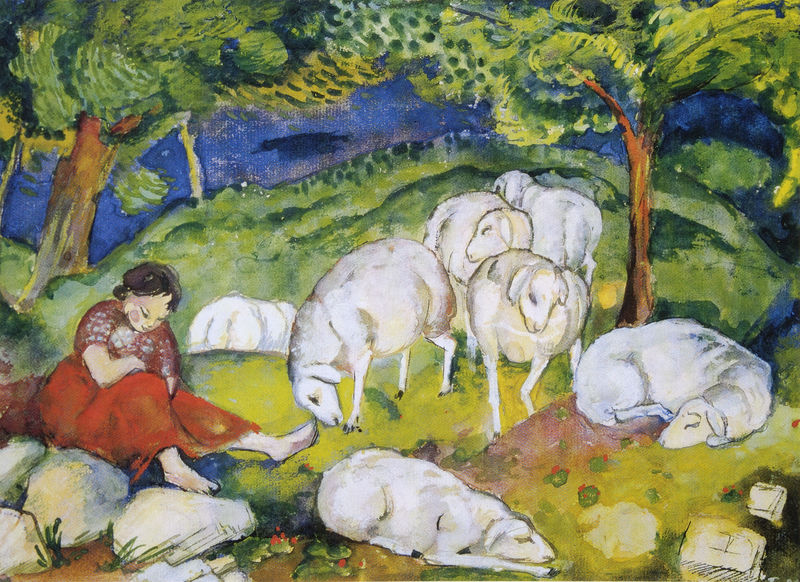
Titel: Hirtin mit Schafen
Künstler: Franz Marc
Standort: Hamburg
Institution: Kunsthalle
Schlagwörter: baum, blau, blätter, dunkel, felsen, gemälde, himmel, laub, schatten, schlaf, weiß, aquarell, baumstämme, bäume, fluss, gelb, grün, landschaft, mädchen, sitzen, äste, abend, blumen, braun, bunt, frau, hell, kleid, licht, mund, nacht, nase, schwarz, szene, zeichen, gras, rot, tiere, wiese, expressionismus, malerei, rock, arm, arme, augen, bluse, gesicht, stehen, stein, steine, bild, öl, bach, erde, gräser, horizont, hügel, natur, stamm, weide, zweige, haare, ohren, wald, beine, fell, farbig, ruhig, wangen, ruhe, kauern, liegen, schlafen, moderne, wangenrot, violett, grasen, herde, blümchen, rast, füsse, blue, red, white, dress, green, painting, seated, sitting, woman, yellow, sitzt, flowers, brown, baumkronen, barfuss, schaf, weiden, expressionistisch, gauguin, paul, traum, nachts, illustration, heiter, rückansicht, hügelig, rocks, sky, stone, tree, fressen, müde, girl, hill, landscape, orange, water, trees, feet, spanish, nachtwache, forest, grass, river, night, lämmer, schafe, hirte, hirtin, hüten, schäferin, color, bird, pullover, vertieft, wachen, meadow, person, human, italian, lawn, watercolor, watercolour, schafherde, ground, foot, franz marc, rote wangen, animal, lieblich, buchillustration, das  hatte ich am tage nicht, ich würde schon gerne spielen, ild angefordert, das kann es d, och nicht sein, seit lichtjahren das nächste b, chinese, asleep, resting, sleep, sleeping, watercolors, baby, asian, chagall, colour, goat, sheep, cacti, eating, flock, graze, grazing, herd, lambs, sheeps, shepard, wnagen, stones, shepherd, standing, rest, knee, relaxed, red dress, post impressionism, sleepy, 4 bäume, hispanic, nighttime, roaming, little bow peep, sheeo, freundliche farben, wate4rcolor